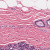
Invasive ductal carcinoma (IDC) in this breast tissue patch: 0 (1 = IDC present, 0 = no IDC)